Fundus camera: zeiss
Shooting center: midpoint
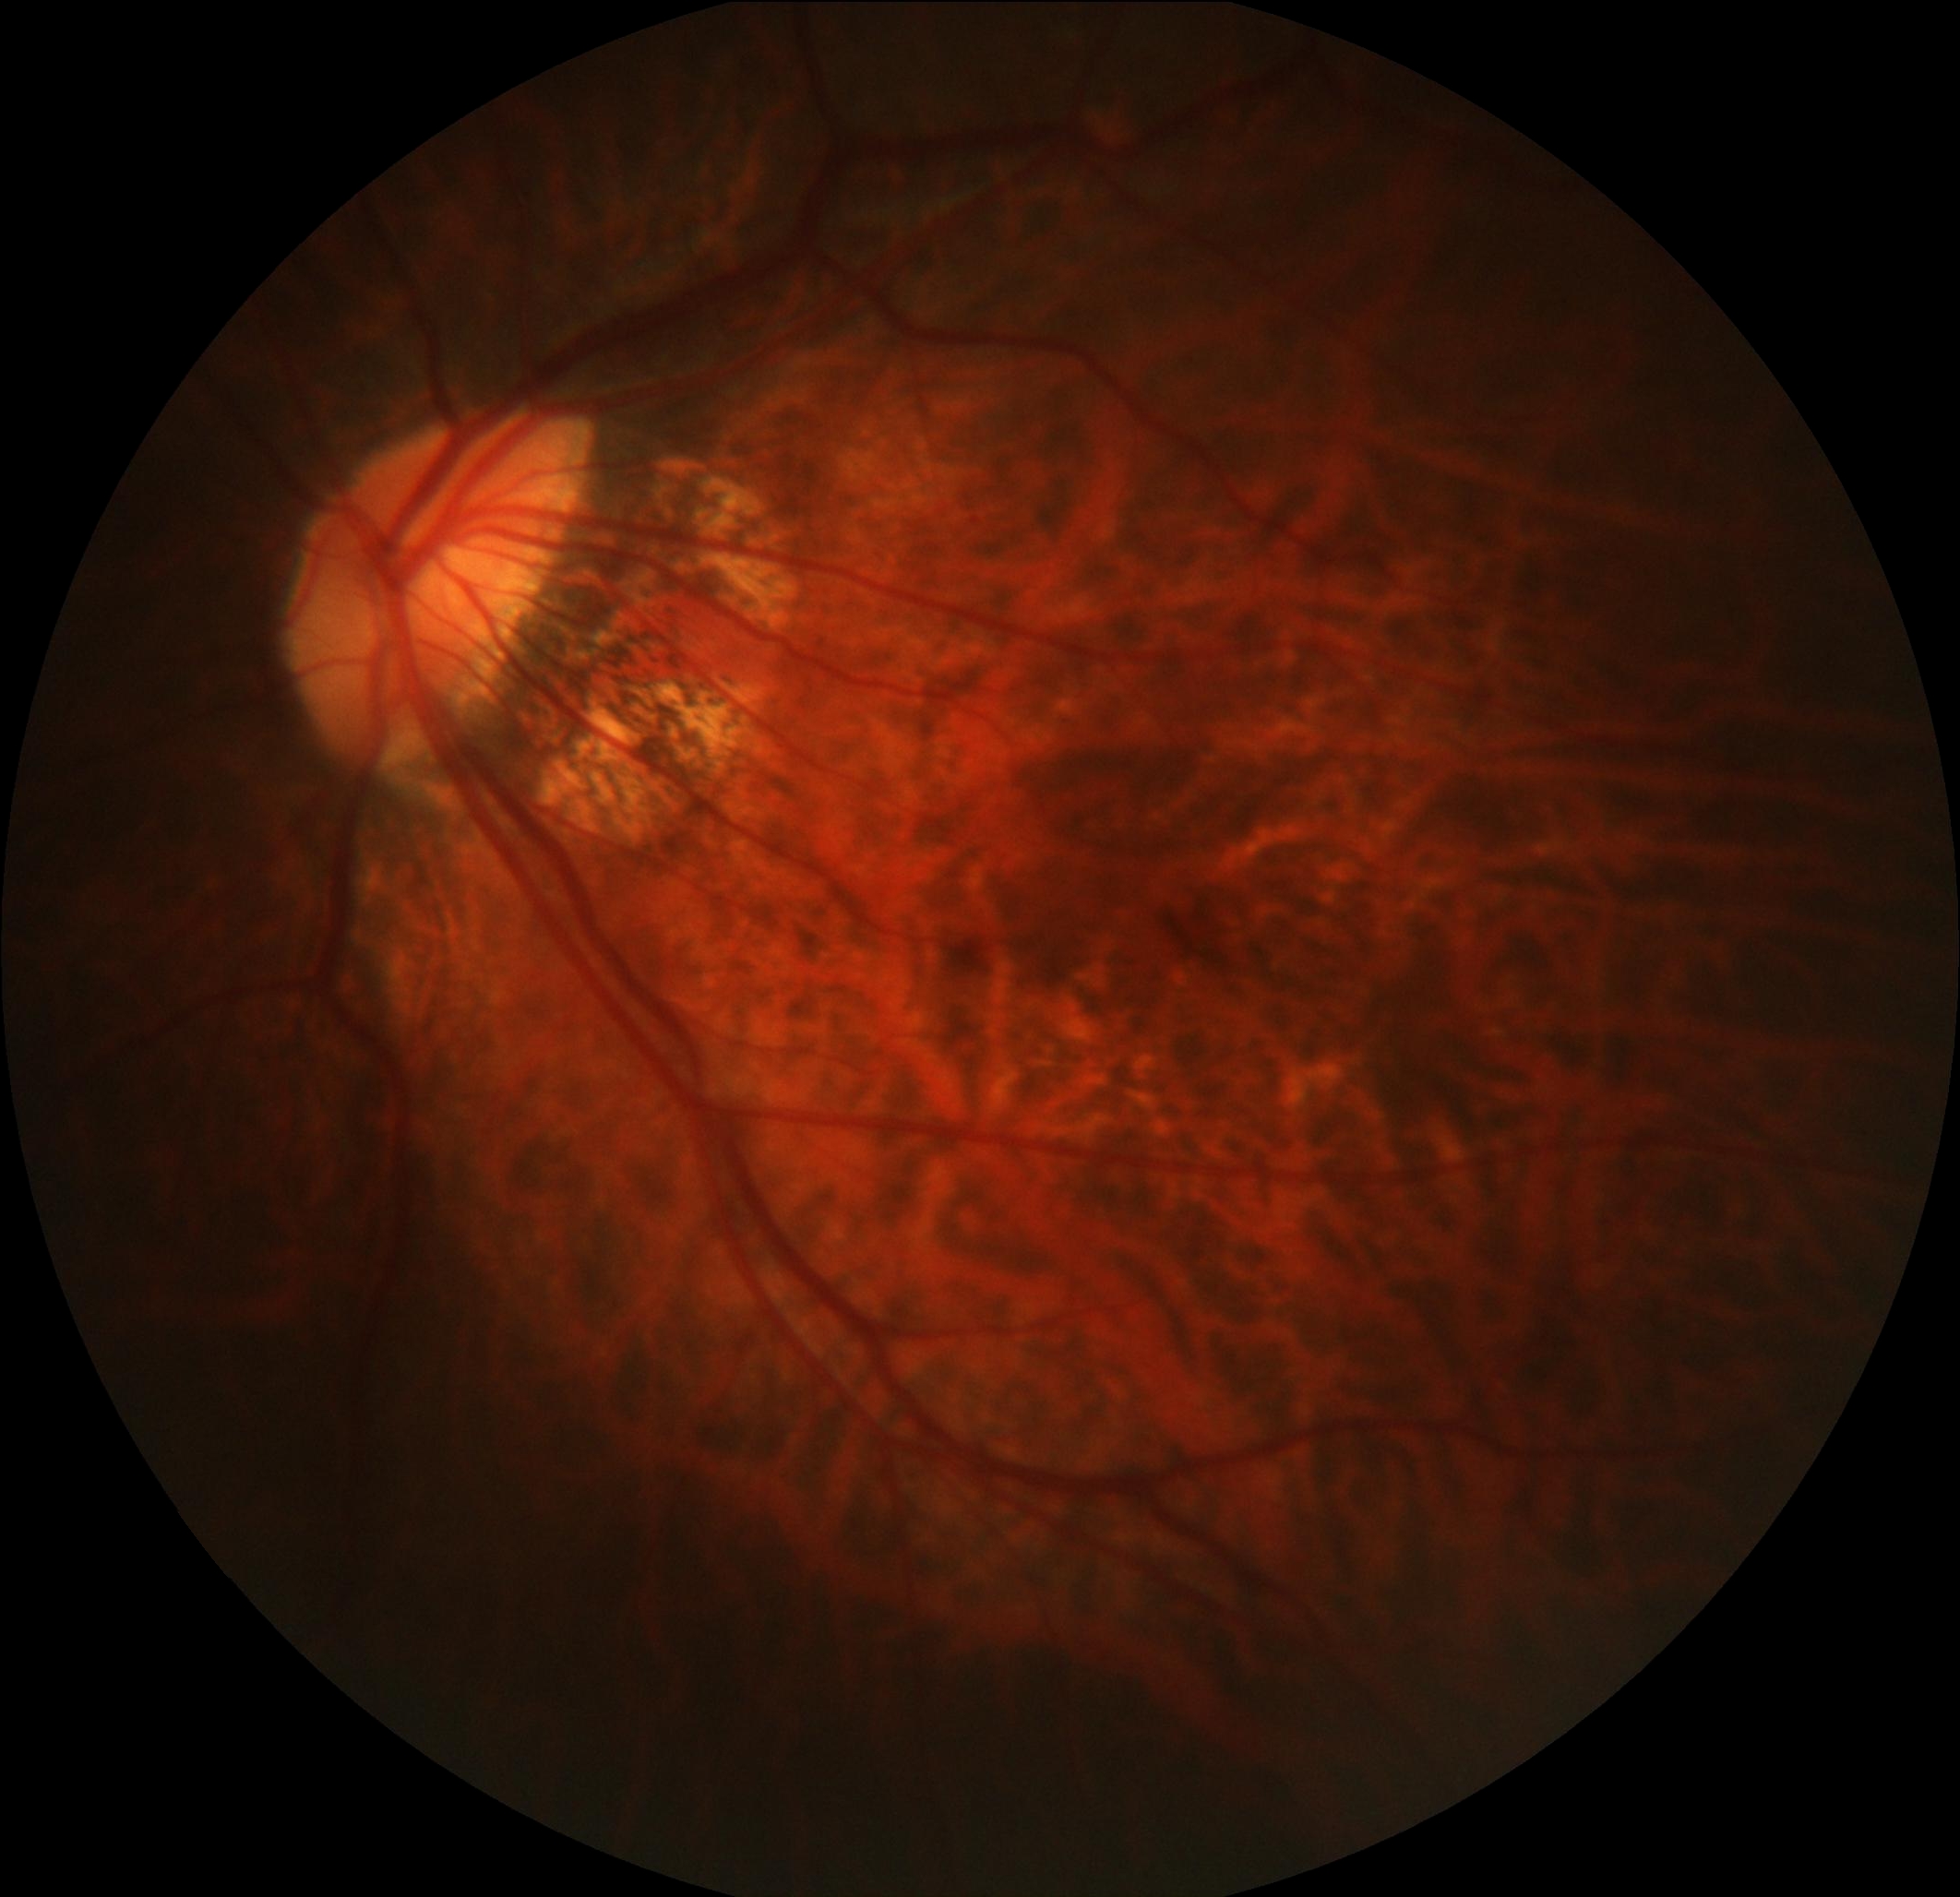
Pathologic myopia: yes
Patchy retinal atrophy: present
Retinal detachment: absent